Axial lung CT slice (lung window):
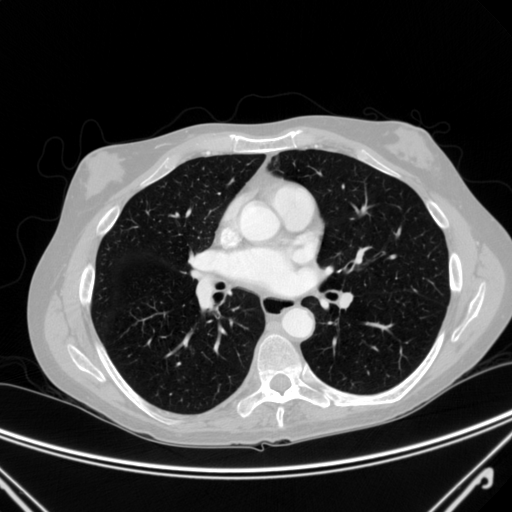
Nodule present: no